Aerial crown-view tile of a tropical tree (Barro Colorado Island, Panama), acquired 20250616:
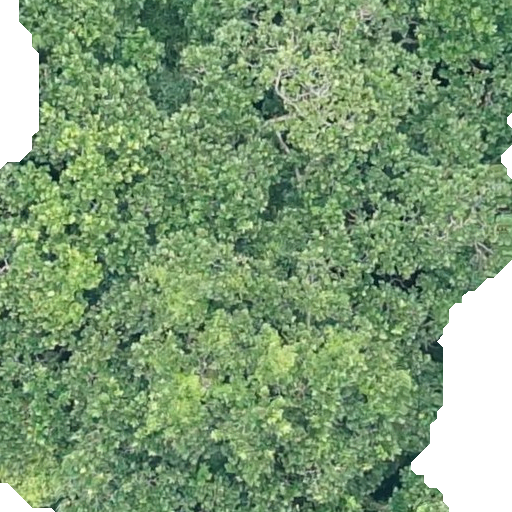
Species: Anacardium excelsum
GBIF accepted scientific name: Anacardium excelsum
Crown area: 609.279 m²